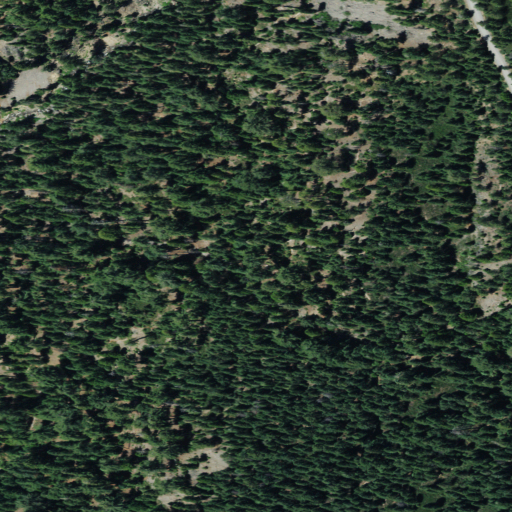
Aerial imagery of valley in California named Plantation Gulch containing evergreen forest and shrub